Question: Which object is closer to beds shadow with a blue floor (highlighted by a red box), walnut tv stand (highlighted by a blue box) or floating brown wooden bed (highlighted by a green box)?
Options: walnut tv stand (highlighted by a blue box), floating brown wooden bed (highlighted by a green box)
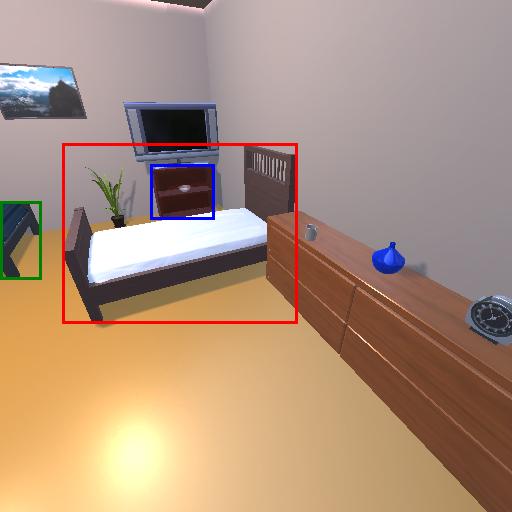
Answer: walnut tv stand (highlighted by a blue box)